Question: I suppose that the iOS 7 convention is to make the table cell separators start where the text starts. I wrote the following code to do this:
'''
- (void)viewDidLoad {
[super viewDidLoad];
self.tableView.separatorInset = 50.0;
}
'''
The problem is that my section titles also get shifted by the same amount. How would I control the indentation of the section titles independently from the cell separators? I would prefer that the section titles be left aligned.

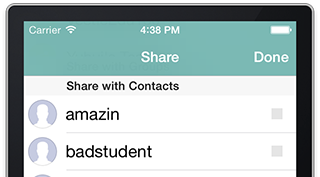
Answer: Don't set the separatorInset for the UITableView. Instead, set the separatorInset for the UITableViewCell in the cellForRowAtIndexPath function:
'''
[cell setSeparatorInset:UIEdgeInsetsMake(0, 50, 0, 0)];
'''
Or do it in the story board if you prefer: